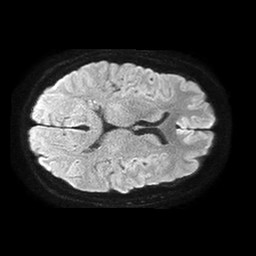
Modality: TRACE
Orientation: axial
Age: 66
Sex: female
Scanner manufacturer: philips
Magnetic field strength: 1.5 T
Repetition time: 4.6 s
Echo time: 0.08517 s